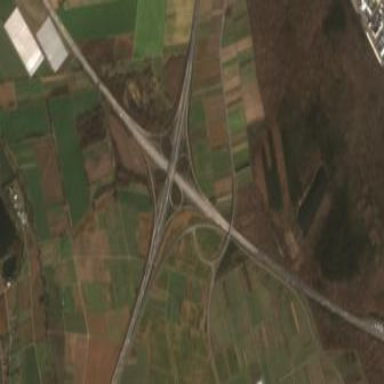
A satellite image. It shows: Motorway with interchange junction.